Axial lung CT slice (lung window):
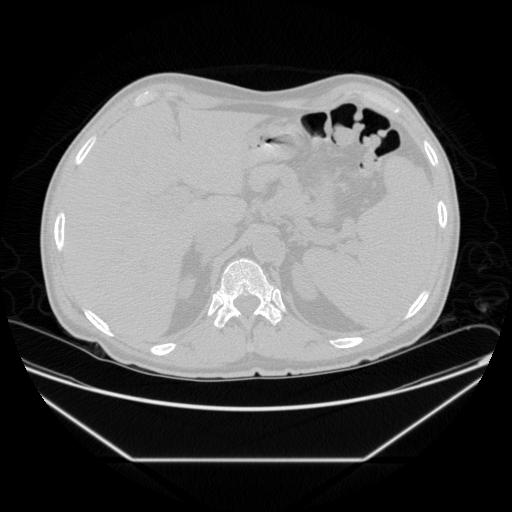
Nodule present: no